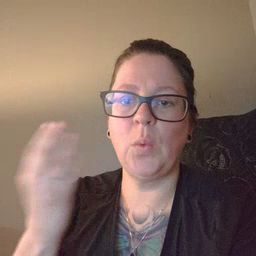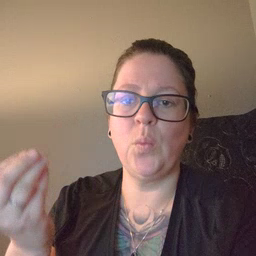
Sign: go